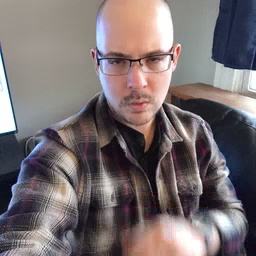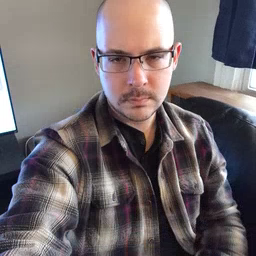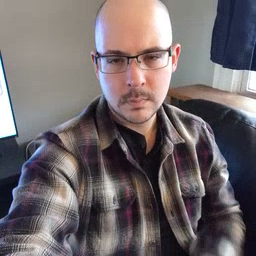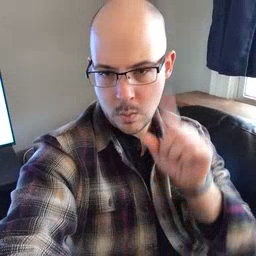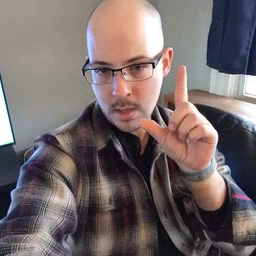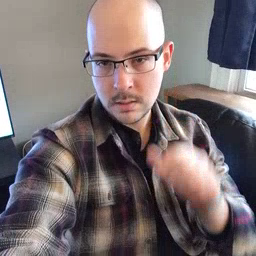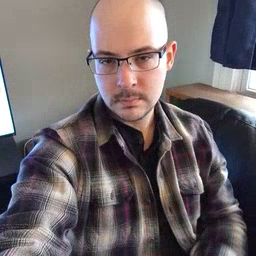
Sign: awake